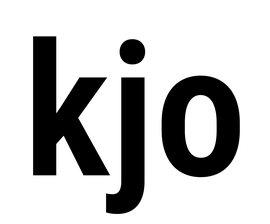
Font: Roboto_Condensed_SemiBold